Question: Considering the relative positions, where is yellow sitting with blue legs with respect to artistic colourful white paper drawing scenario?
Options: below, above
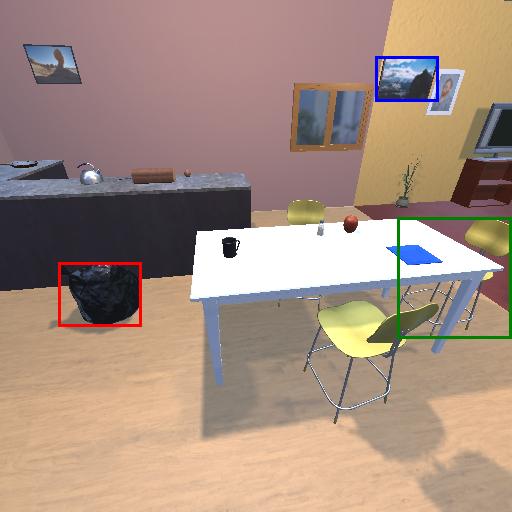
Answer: below